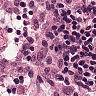
Metastatic tissue present: no